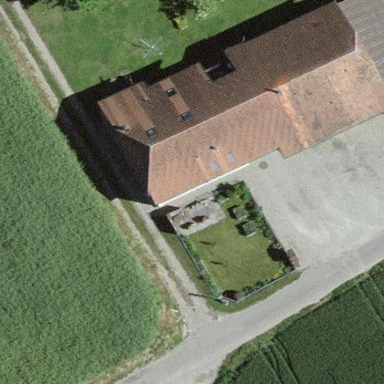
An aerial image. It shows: Farm building.